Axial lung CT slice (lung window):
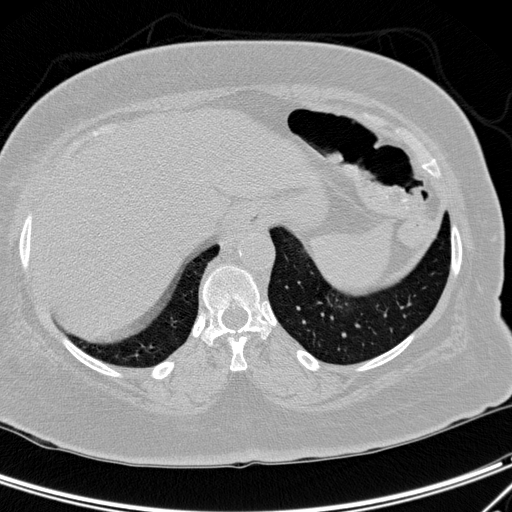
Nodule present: no